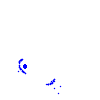
Particle: electron